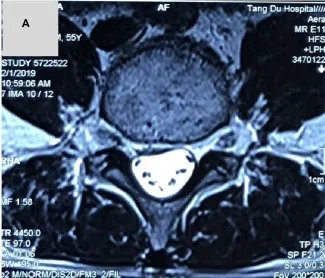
(A-D) A magnetic resonance imaging in axial slice showed that a lateral type disc protrusion on the right side in L4/5 and the right lumbar 5th nerve was mildly compressed.
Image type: radiology (mri)